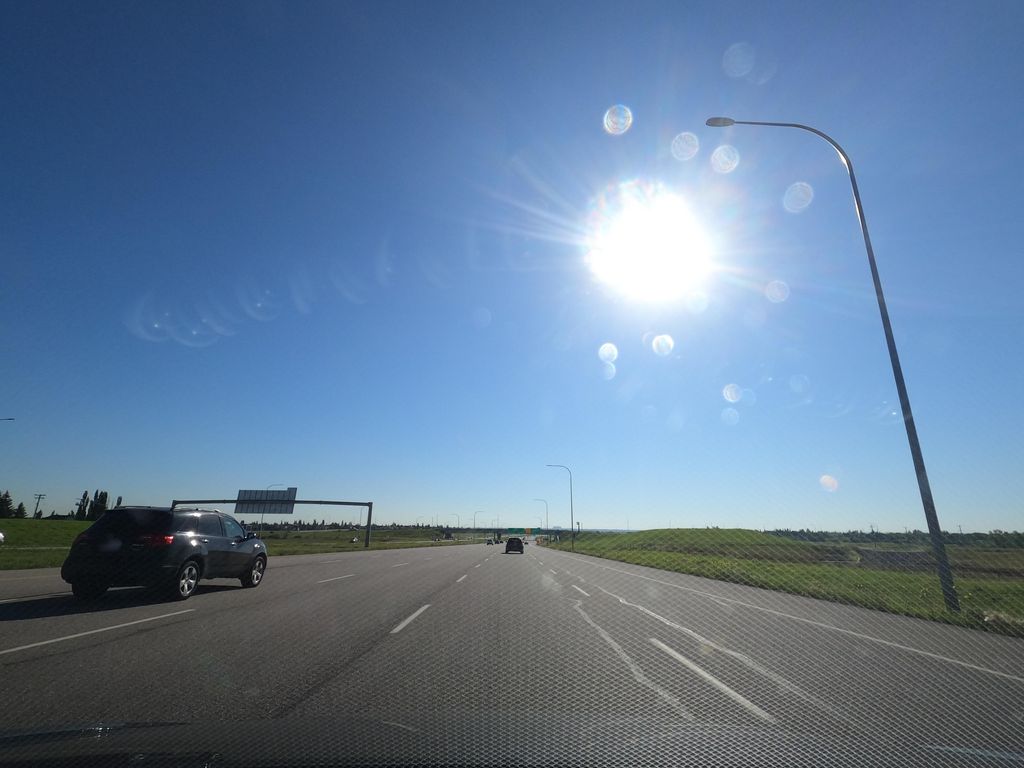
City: calgary